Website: macys
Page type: customer-info-address
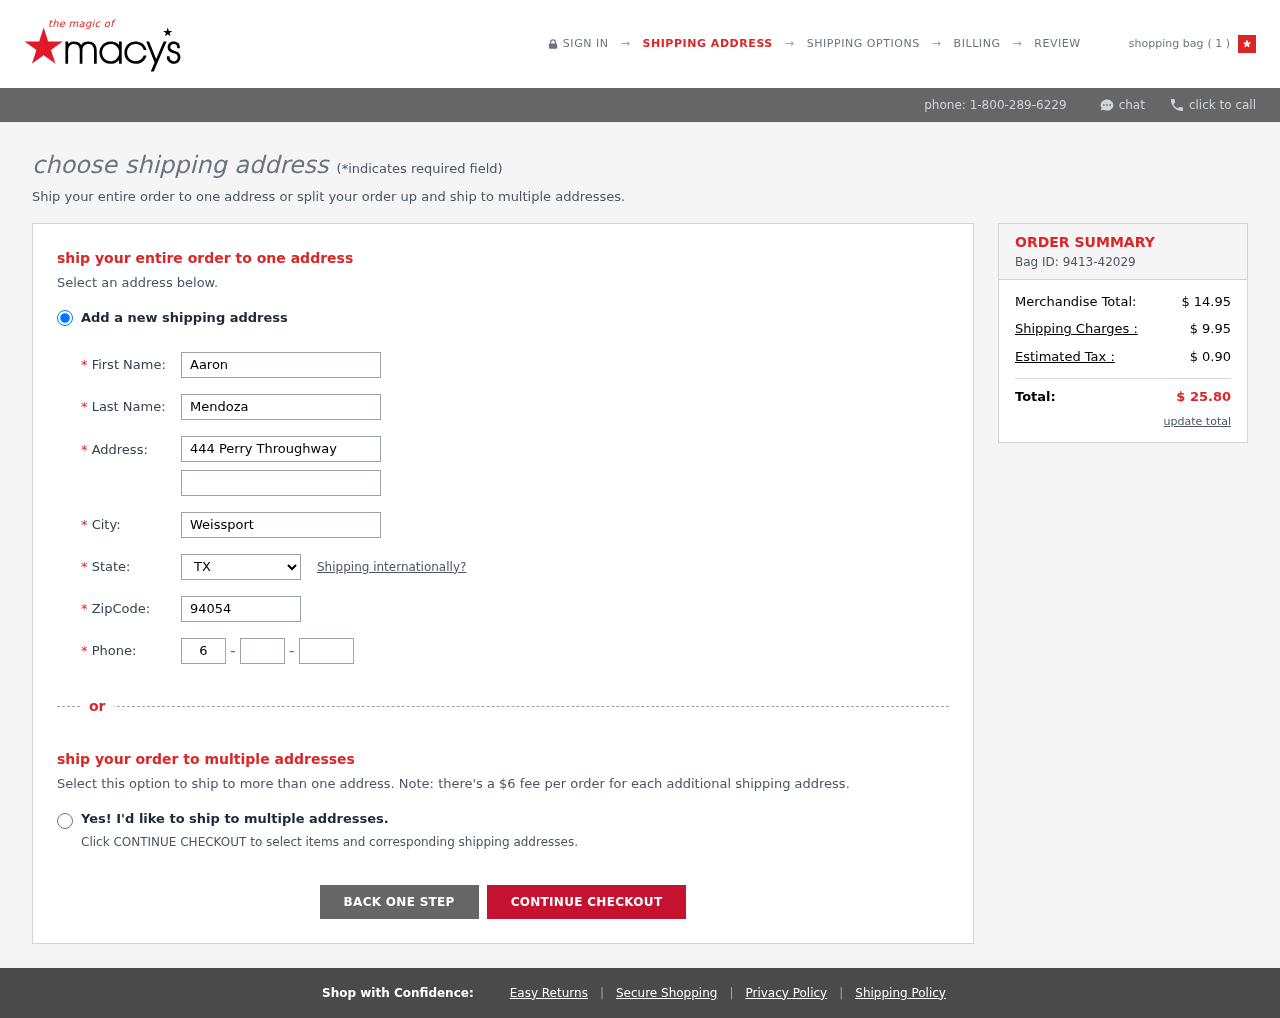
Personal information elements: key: PII_CITY
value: Weissport
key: PII_FIRSTNAME
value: Aaron
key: PII_LASTNAME
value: Mendoza
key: PII_PHONE_AREA
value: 693
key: PII_PHONE_PREFIX
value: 695
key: PII_PHONE_SUFFIX
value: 1455
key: PII_POSTCODE
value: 94054
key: PII_STATE_ABBR
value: TX
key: PII_STREET
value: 444 Perry Throughway
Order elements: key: ORDER_NUM_ITEMS
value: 1
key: ORDER_ID
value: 9413-42029
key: ORDER_SUBTOTAL
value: $ 14.95
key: ORDER_SHIPPING_COST
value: $ 9.95
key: ORDER_TAX
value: $ 0.90
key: ORDER_TOTAL
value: $ 25.80